Question: I'm trying to insert data into 'medicine' + 'Stock' tables.
But it through an error cannot insert null value into column id table 'medicalstore.dbo.stock'
Here are my queries:
'''
query = "Insert Into Medicine (Code,Name,CompanyID,UnitPrice,CategoryID) Values ('" & row.Cells("MedCode").Value & "','" & row.Cells("MedName").Value & "','" & row.Cells("MedCompID").Value & "','" & row.Cells("MedPrice").Value & "','" & row.Cells("MedCatID").Value & "')"
query1 = "Insert Into Stock(MedicineID,AvailableQuantity) Values('2338','10')"
'''
Here is my table structure.
'''
Create table medicine
(
[ID] [int] IDENTITY(1,1) NOT NULL,
<URL> NOT NULL,
<URL> NOT NULL,
[CompanyID] [int] NOT NULL,
<URL> NOT NULL,
[ExpiryDate] [datetime] NOT NULL,
[CategoryID] [int] NOT NULL,
CONSTRAINT [ID_Medicine] PRIMARY KEY CLUSTERED
)
CREATE TABLE [dbo].[Stock]
(
[ID] [int] NOT NULL,
[MedicineID] [int] NOT NULL,
[AvailableQuantity] [bigint] NOT NULL,
CONSTRAINT [Stock_ID] PRIMARY KEY CLUSTERED
CONSTRAINT [FK_Stock_Medicine] FOREIGN KEY([MedicineID])
REFERENCES [dbo].[Medicine] ([ID])
)
'''
Here is what I get when I enter 'StockID' by myself

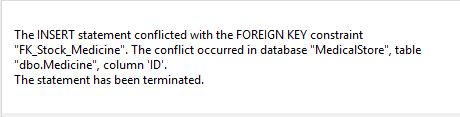
Answer: You specified 'Not Null' in stock Table
'''
[ID] [int] NOT NULL
'''
Then You have to Specify its ID while inserting and Single Quotes is not need for Integers
'''
query1 = "Insert Into Stock(ID,MedicineID,AvailableQuantity) Values(1,2338,10)"
'''
or
You can Change table Definition Something Like This
'''
CREATE TABLE [dbo].[Stock](
[ID] [int] [int] IDENTITY(1,1) NOT NULL,
[MedicineID] [int] NOT NULL,
[AvailableQuantity] [bigint] NOT NULL,
CONSTRAINT [Stock_ID] PRIMARY KEY CLUSTERED
CONSTRAINT [FK_Stock_Medicine] FOREIGN KEY([MedicineID])
REFERENCES [dbo].[Medicine] ([ID])
)
'''
then try like this:
'''
query1 = "Insert Into Stock(MedicineID,AvailableQuantity) Values(2338,10)"
'''